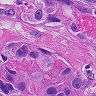
Metastatic tissue present: yes